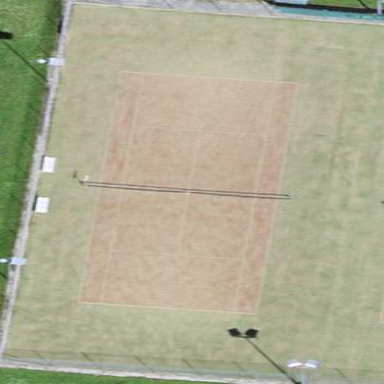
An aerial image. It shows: Tennis court on the leisure land pitch.